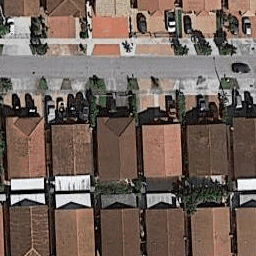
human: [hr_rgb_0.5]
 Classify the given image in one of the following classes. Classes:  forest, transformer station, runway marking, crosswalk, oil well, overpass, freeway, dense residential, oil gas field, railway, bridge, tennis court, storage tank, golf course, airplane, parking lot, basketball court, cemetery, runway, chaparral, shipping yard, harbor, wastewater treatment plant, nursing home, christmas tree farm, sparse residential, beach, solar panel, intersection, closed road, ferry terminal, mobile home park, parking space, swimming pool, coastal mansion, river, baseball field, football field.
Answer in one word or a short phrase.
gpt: dense residential